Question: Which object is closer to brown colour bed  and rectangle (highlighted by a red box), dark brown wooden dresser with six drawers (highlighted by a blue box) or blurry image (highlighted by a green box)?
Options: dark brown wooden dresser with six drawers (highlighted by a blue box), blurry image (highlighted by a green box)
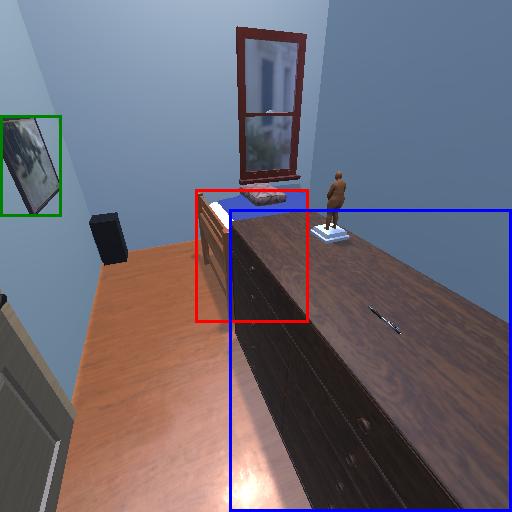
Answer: dark brown wooden dresser with six drawers (highlighted by a blue box)